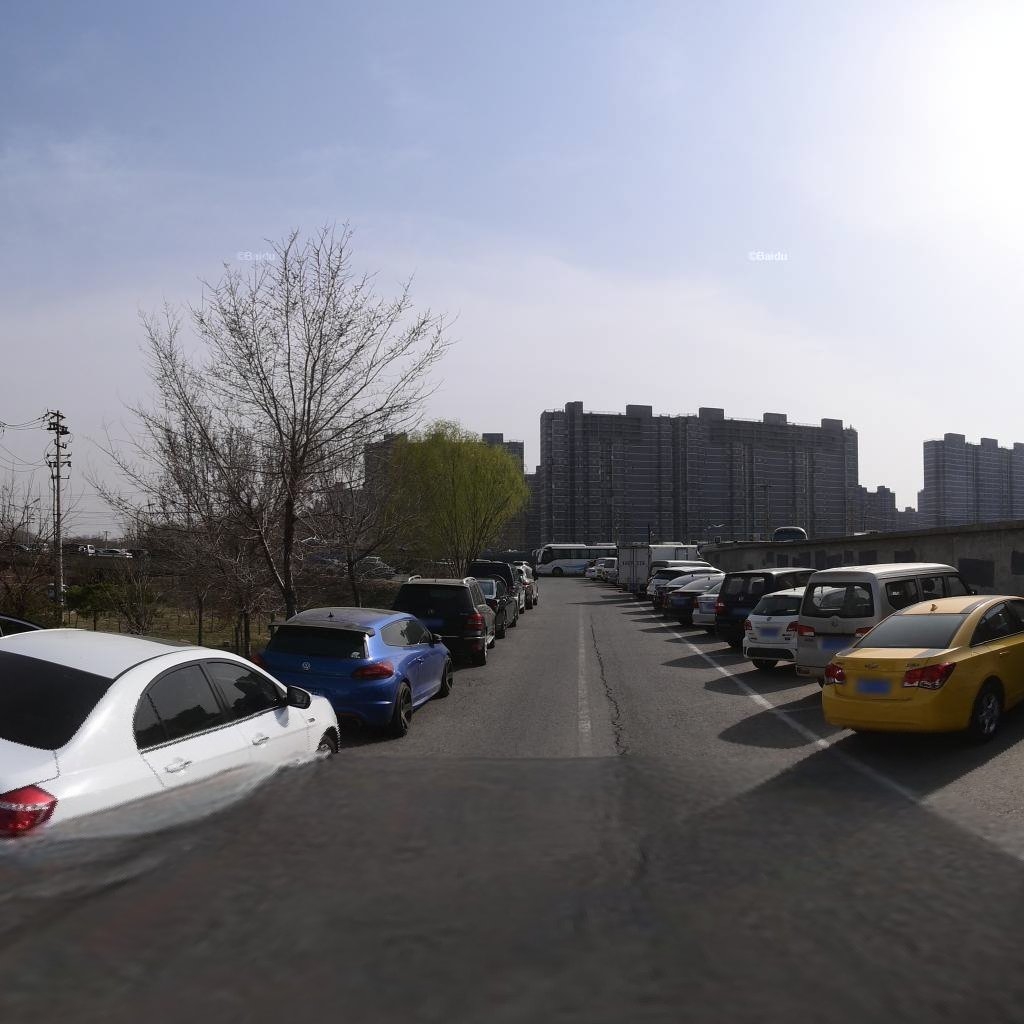
Region: Chaoyang
Road damage annotations: longitudinal crack